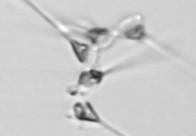
Label: Asterionellopsis_glacialis